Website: macys
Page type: customer-info-address
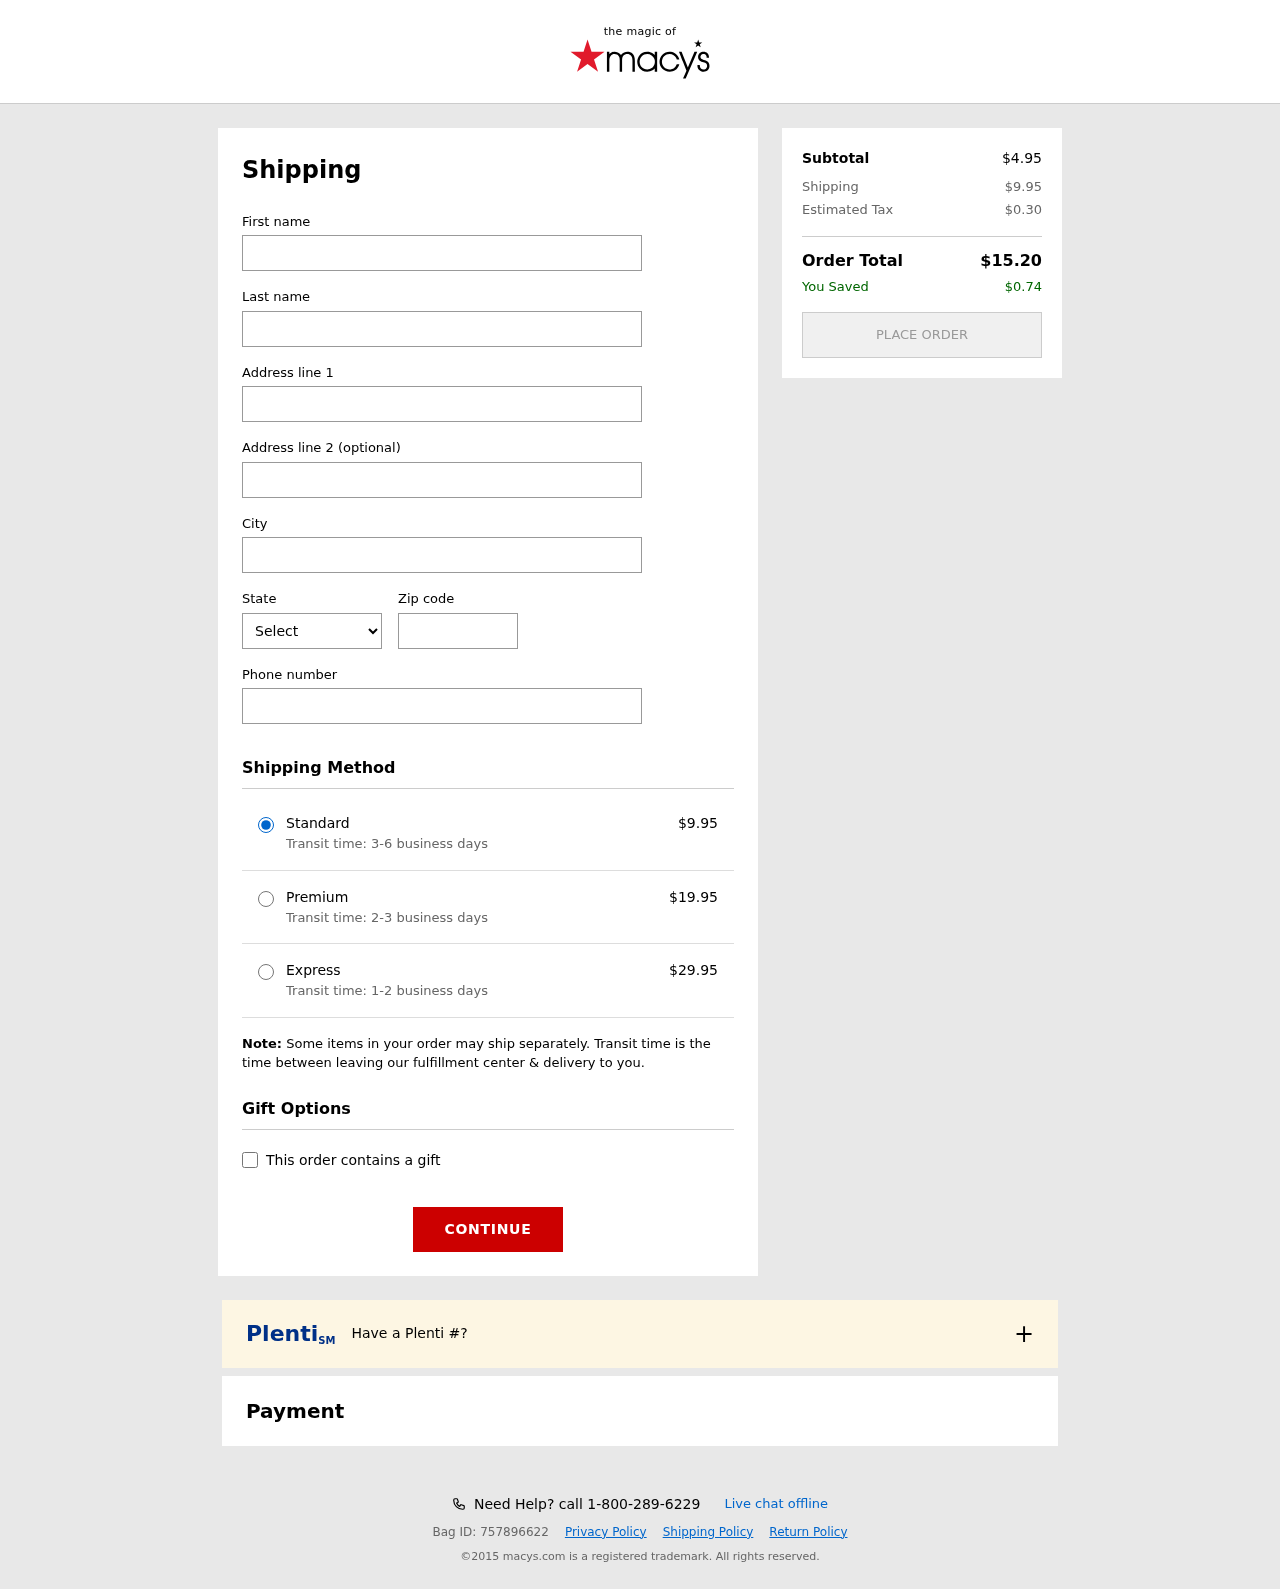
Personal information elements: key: PII_CITY
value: Gonzalezfort
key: PII_FIRSTNAME
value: John
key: PII_LASTNAME
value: Padilla
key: PII_PHONE
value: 8217890649
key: PII_POSTCODE
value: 10479
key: PII_STATE_ABBR
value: TN
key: PII_STREET
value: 16459 Kenneth Harbor Suite 592
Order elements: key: ORDER_SHIPPING_COST
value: $9.95
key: ORDER_SHIPPING_COST_PREMIUM
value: $19.95
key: ORDER_SHIPPING_COST_EXPRESS
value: $29.95
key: ORDER_SUBTOTAL
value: $4.95
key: ORDER_TAX
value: $0.30
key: ORDER_TOTAL
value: $15.20
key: ORDER_SAVINGS
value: $0.74